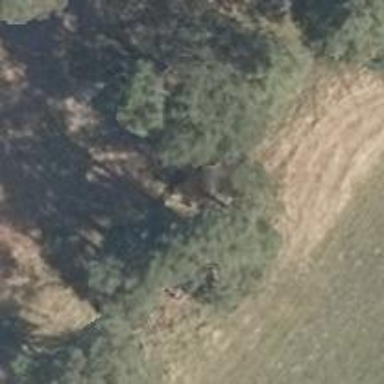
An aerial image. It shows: Hunting stand.